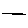
Label: line